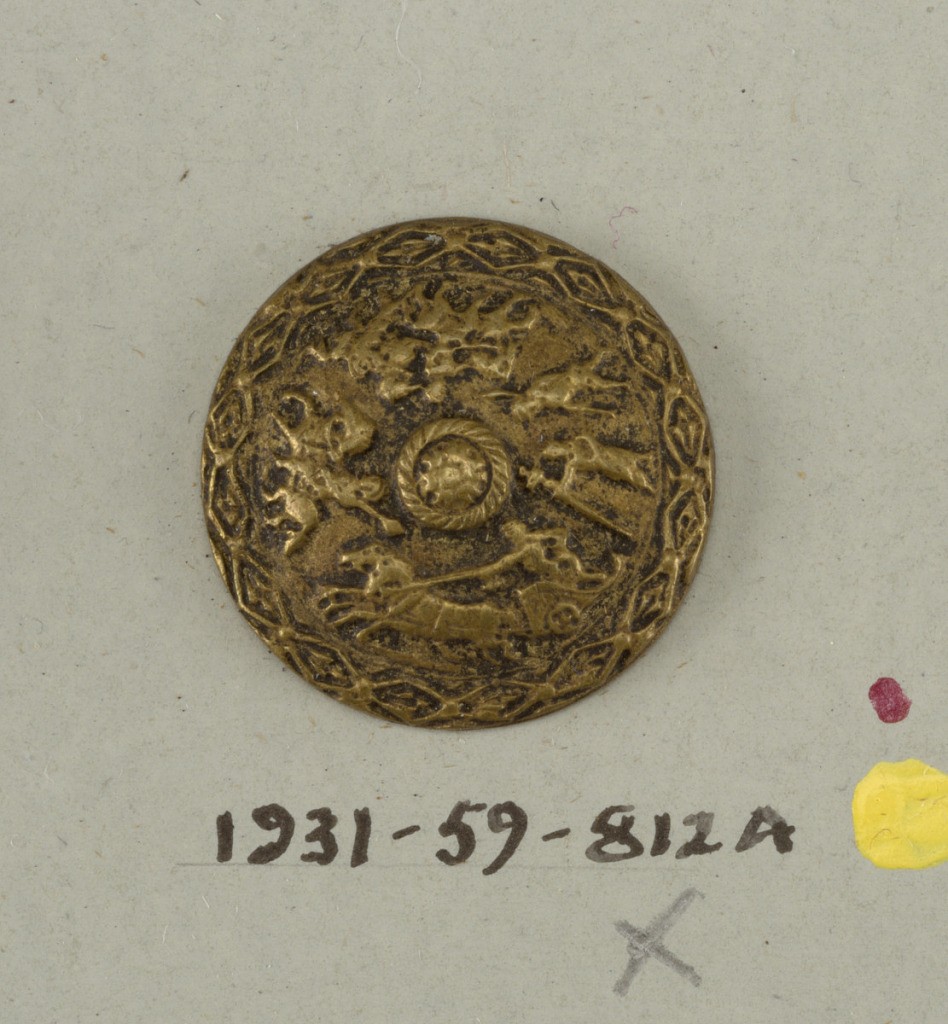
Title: Button
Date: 19th century
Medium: brass
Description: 1931-59-812-a: button ornamented in design of a procession of men...